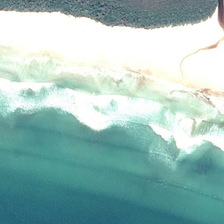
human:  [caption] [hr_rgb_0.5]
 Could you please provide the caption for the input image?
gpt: the beach is surrounded by the blue water and white spindrift .

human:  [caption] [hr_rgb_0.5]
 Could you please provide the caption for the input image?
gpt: some white waves in an ocean are near a beach .

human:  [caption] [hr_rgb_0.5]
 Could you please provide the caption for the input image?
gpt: the beach is surrounded by the blue water and white spindrift .

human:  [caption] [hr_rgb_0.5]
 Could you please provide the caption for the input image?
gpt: some white waves in an ocean are near a beach .

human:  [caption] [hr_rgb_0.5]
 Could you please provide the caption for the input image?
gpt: some white waves in an ocean are near a beach .